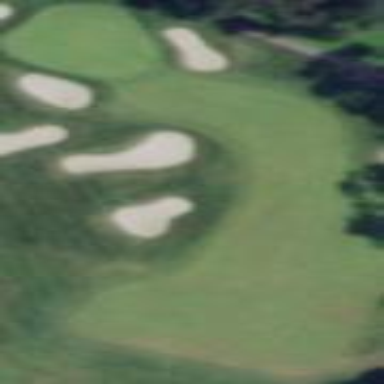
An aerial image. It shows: Grassy area designated as golf fairway.